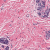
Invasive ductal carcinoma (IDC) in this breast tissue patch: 0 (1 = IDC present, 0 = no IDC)